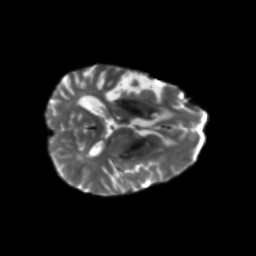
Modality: T2w
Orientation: axial
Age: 46
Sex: male
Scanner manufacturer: siemens
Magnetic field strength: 3 T
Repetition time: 5.25 s
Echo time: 0.08 s